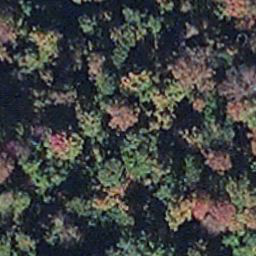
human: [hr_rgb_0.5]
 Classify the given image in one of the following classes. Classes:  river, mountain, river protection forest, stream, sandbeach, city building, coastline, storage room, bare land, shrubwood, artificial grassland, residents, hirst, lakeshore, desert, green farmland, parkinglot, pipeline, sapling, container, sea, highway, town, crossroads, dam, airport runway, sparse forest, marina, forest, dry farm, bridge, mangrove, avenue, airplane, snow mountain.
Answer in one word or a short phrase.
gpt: mangrove